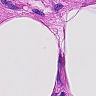
Metastatic tissue present: no